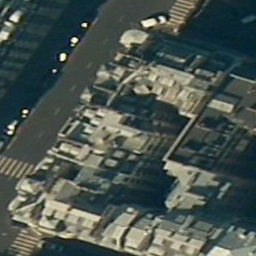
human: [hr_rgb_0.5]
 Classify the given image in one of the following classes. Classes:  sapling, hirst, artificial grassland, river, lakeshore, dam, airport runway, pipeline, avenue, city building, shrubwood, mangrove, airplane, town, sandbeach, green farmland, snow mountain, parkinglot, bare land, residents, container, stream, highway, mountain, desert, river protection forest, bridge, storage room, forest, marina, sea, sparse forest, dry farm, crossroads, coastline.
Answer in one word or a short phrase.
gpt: city building